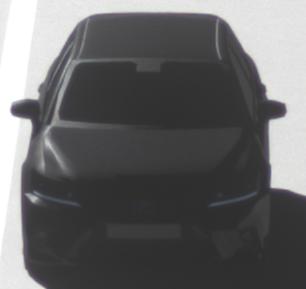
Make: Lexus
Model: CT 200h
Detailed model: CT (A10)
Model produced from: 2014/03
Model produced until: 2017/10
Doors: 5
Color: black
Road condition: dry road
Daytime: morning or afternoon
Contrast: high contrast